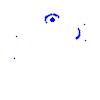
Particle: pion